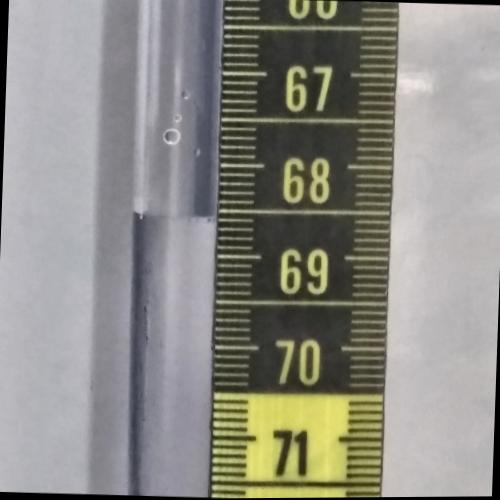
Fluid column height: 68.6 cm